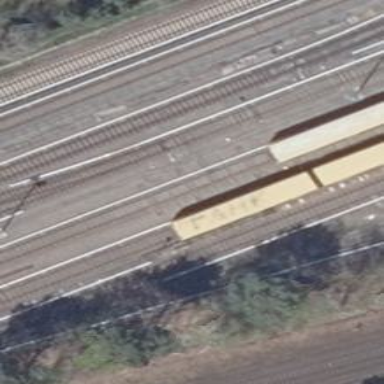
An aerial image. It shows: Railway switch.